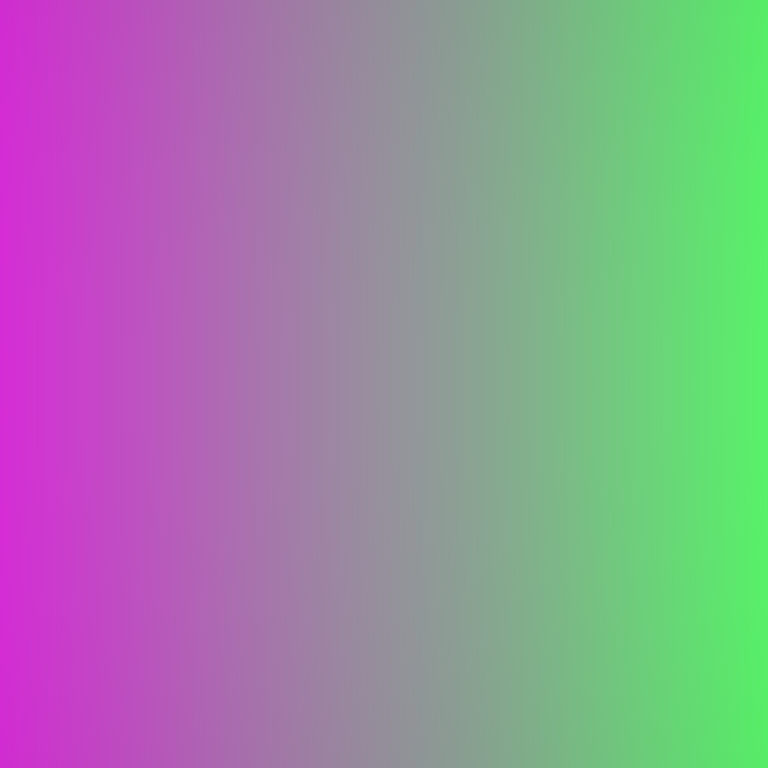
Abstract light effect, smooth gradient from vivid magenta to bright green, energetic atmosphere, soft blend, no room, no furniture, no objects.